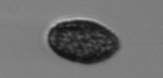
Label: Pseudochattonella_farcimen